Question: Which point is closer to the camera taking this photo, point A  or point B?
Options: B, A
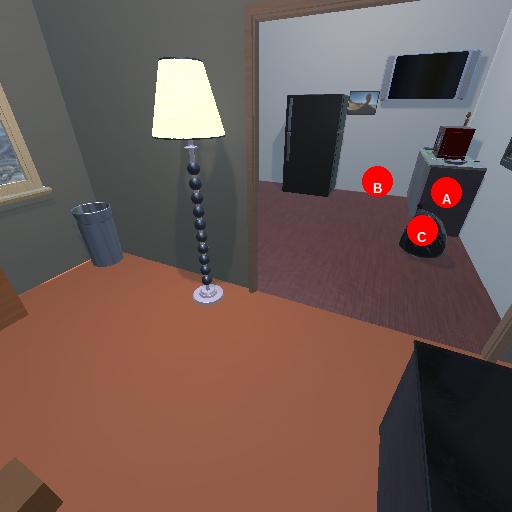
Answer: B